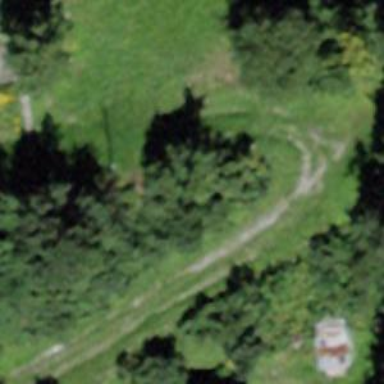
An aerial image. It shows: Unpaved service road.